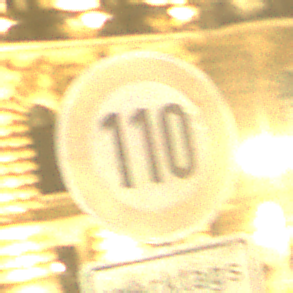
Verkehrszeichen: Geschwindigkeit110
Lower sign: ZeitangabenMitBeschraenkungAufWochentage7
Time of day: Night
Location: Outdoor (Urban)
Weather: Overcast
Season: NotSpecified
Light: Artificial